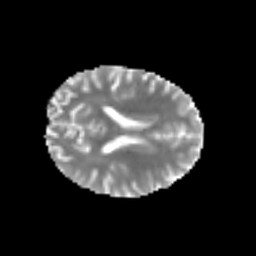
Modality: MD
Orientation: axial
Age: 25
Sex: male
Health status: healthy